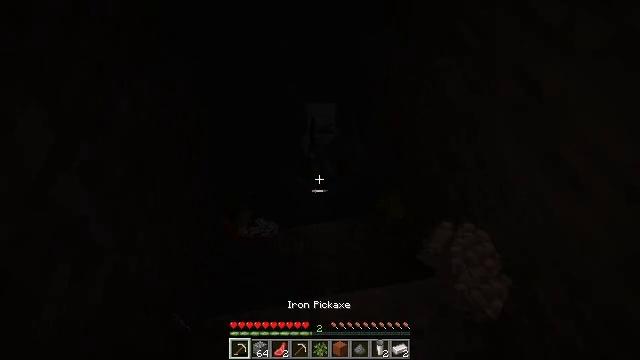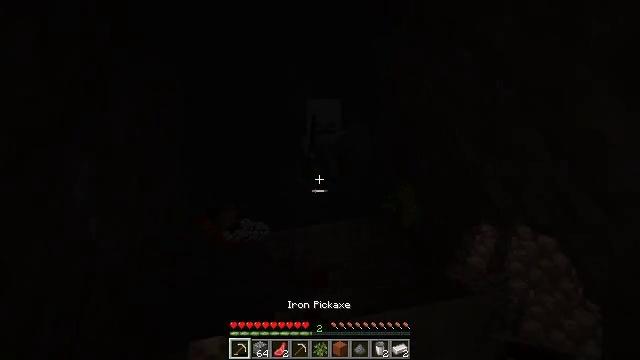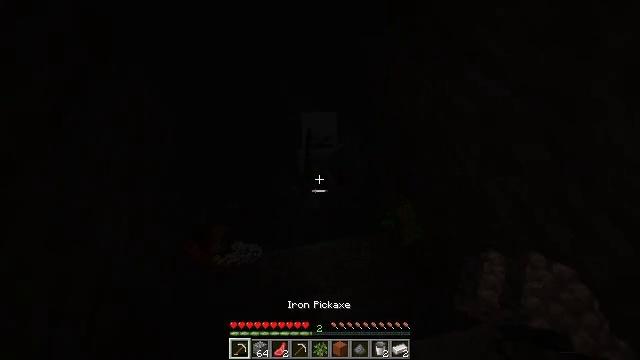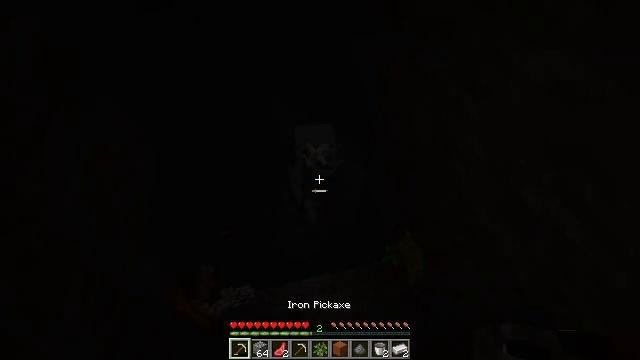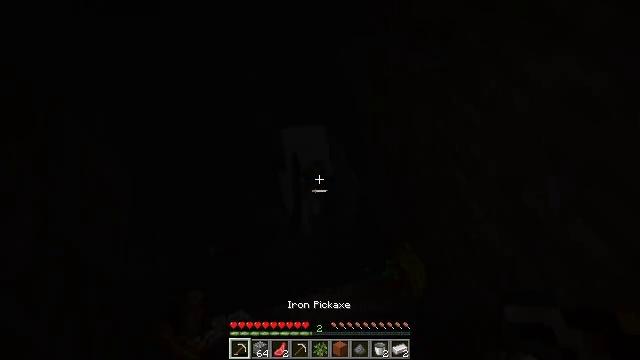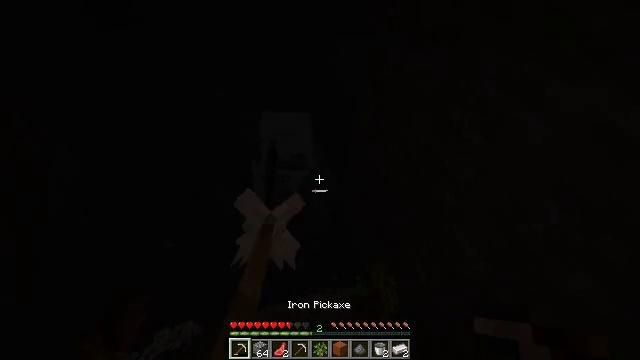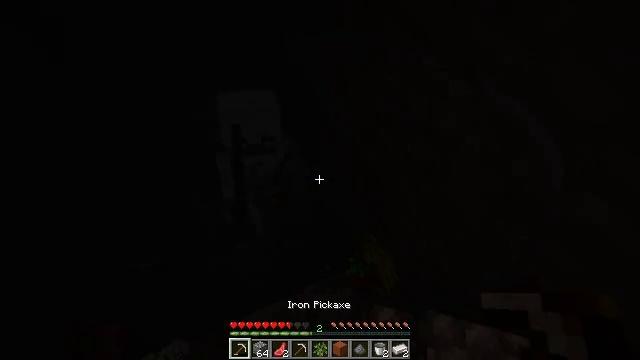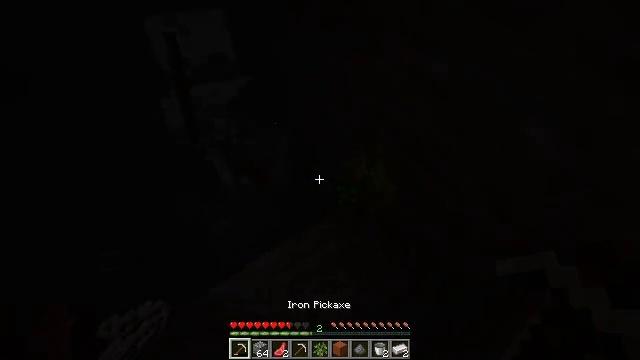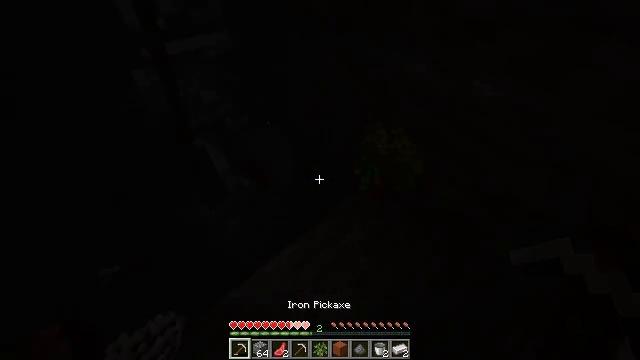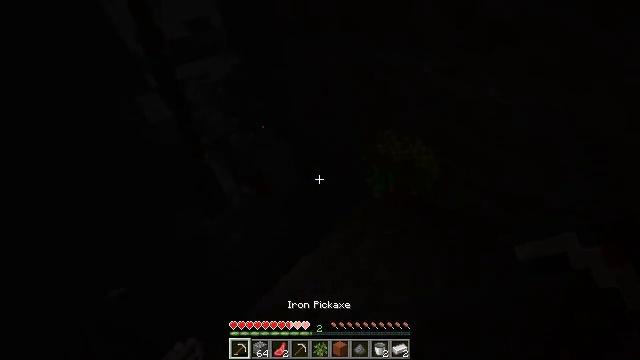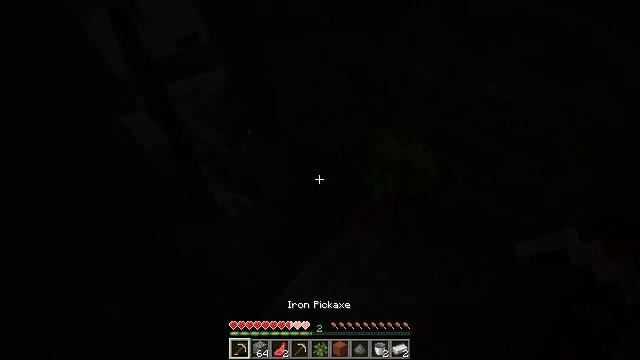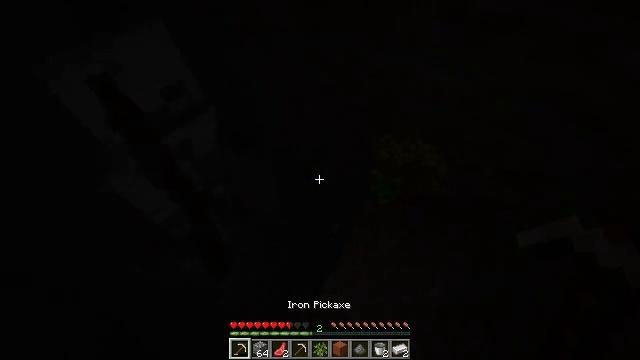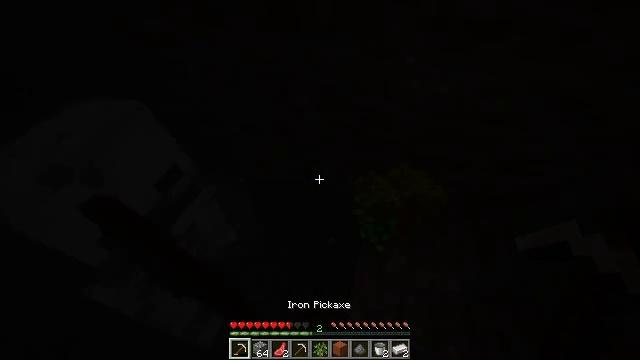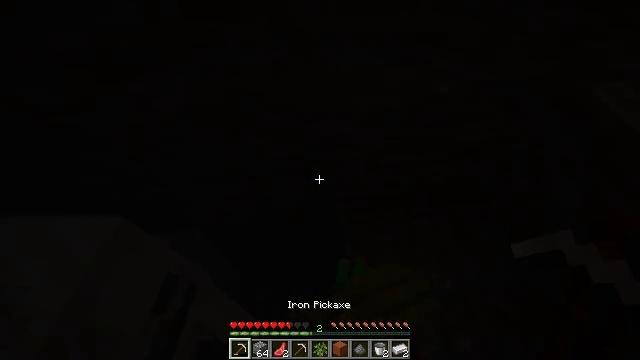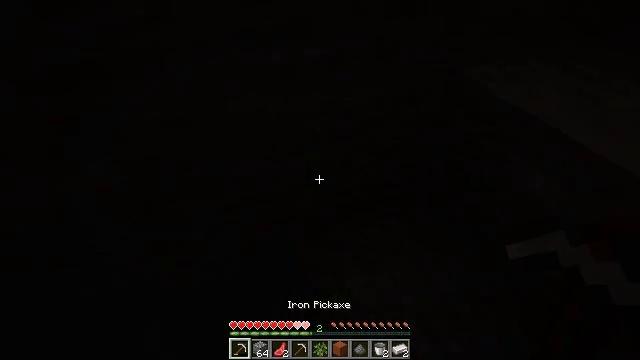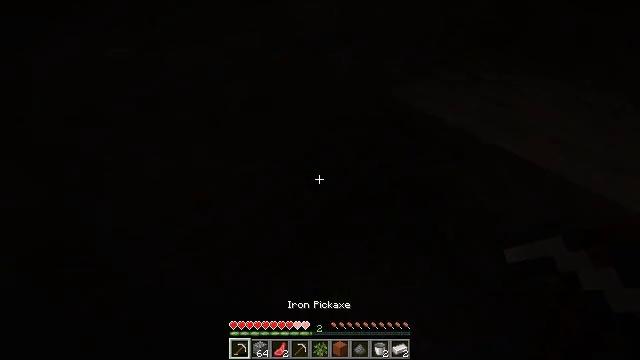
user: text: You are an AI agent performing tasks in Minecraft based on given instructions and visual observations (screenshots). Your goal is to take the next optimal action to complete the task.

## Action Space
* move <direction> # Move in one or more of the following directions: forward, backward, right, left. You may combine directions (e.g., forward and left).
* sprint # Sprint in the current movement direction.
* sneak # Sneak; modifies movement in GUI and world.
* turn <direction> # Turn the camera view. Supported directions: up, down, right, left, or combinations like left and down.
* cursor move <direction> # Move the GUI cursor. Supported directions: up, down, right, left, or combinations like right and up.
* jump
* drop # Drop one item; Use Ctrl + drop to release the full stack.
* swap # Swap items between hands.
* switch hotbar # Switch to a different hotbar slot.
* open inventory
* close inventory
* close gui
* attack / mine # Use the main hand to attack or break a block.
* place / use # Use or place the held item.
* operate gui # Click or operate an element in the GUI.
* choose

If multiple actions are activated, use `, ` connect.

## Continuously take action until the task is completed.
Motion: motion action
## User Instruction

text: Combat the skeleton.
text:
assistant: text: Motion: move forward
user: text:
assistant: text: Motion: move forward, turn right and up
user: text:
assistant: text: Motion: move forward, turn right
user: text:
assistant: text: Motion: move forward, turn right
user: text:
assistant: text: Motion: move forward, turn right
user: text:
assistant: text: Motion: move forward, turn right
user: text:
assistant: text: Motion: move forward and move left, turn right
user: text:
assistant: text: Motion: move forward and move left, turn right
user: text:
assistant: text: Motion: move forward and move left, turn right
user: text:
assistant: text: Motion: move forward and move left, turn right
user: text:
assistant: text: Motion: move forward and move left, turn right
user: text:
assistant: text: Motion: move forward and move left, turn right
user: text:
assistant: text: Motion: move forward, turn right and up
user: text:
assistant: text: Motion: move forward and move right, turn right and up
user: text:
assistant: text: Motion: move forward and move right, turn right and up
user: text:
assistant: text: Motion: move forward and move right, turn right and up
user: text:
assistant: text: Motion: move forward and move right, turn right and up
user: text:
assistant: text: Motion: move forward and move right, turn right and up
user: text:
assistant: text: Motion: move forward and move right, turn right and up
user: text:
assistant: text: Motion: move forward and move right, turn right and up
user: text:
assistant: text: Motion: move forward, turn right and up
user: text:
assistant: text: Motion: move forward, turn right and up
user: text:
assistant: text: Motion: move forward, turn right and up, jump
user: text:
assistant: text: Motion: move forward, turn right and up, jump
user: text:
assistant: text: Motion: move forward, turn right and up, jump
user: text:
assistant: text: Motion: move forward, turn right and up, jump
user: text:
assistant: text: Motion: move forward, turn right and up, jump
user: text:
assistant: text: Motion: move forward, turn up, jump
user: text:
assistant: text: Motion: move forward, turn left and up
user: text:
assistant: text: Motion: move forward, turn left and up